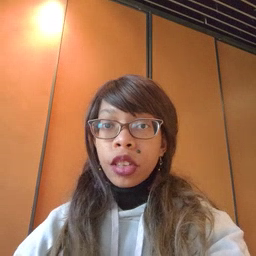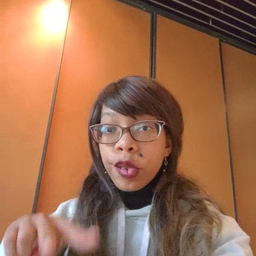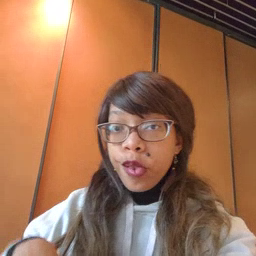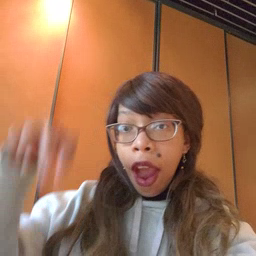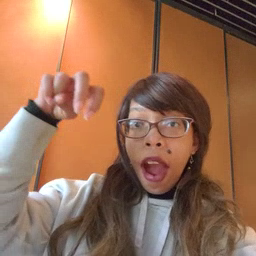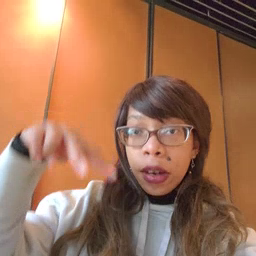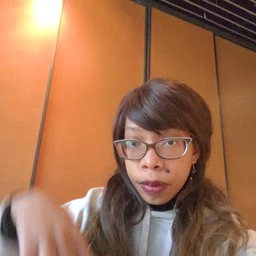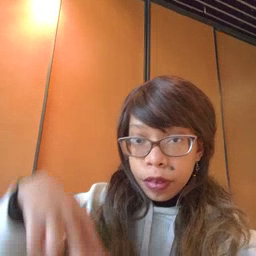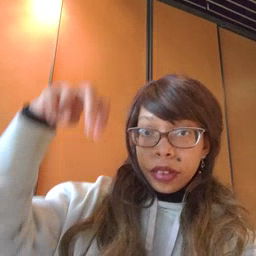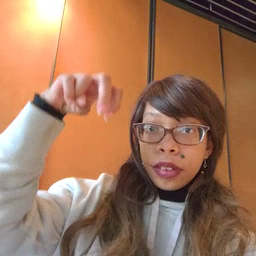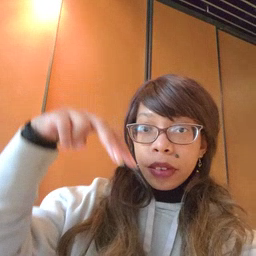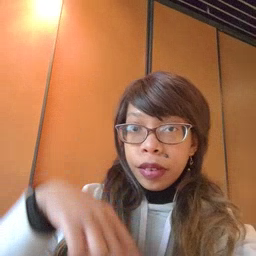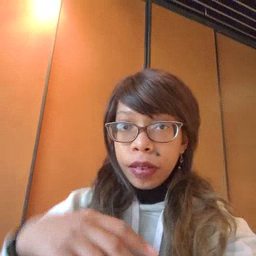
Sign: jump